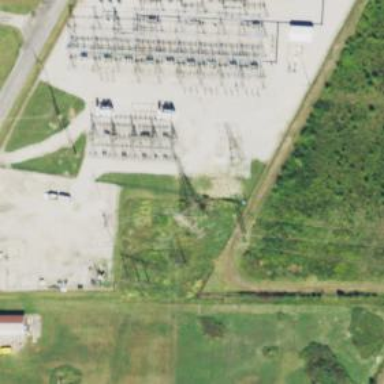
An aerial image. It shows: Lattice structure tower used for power transmission.